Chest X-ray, AP view. Patient: 64 years old, sex F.
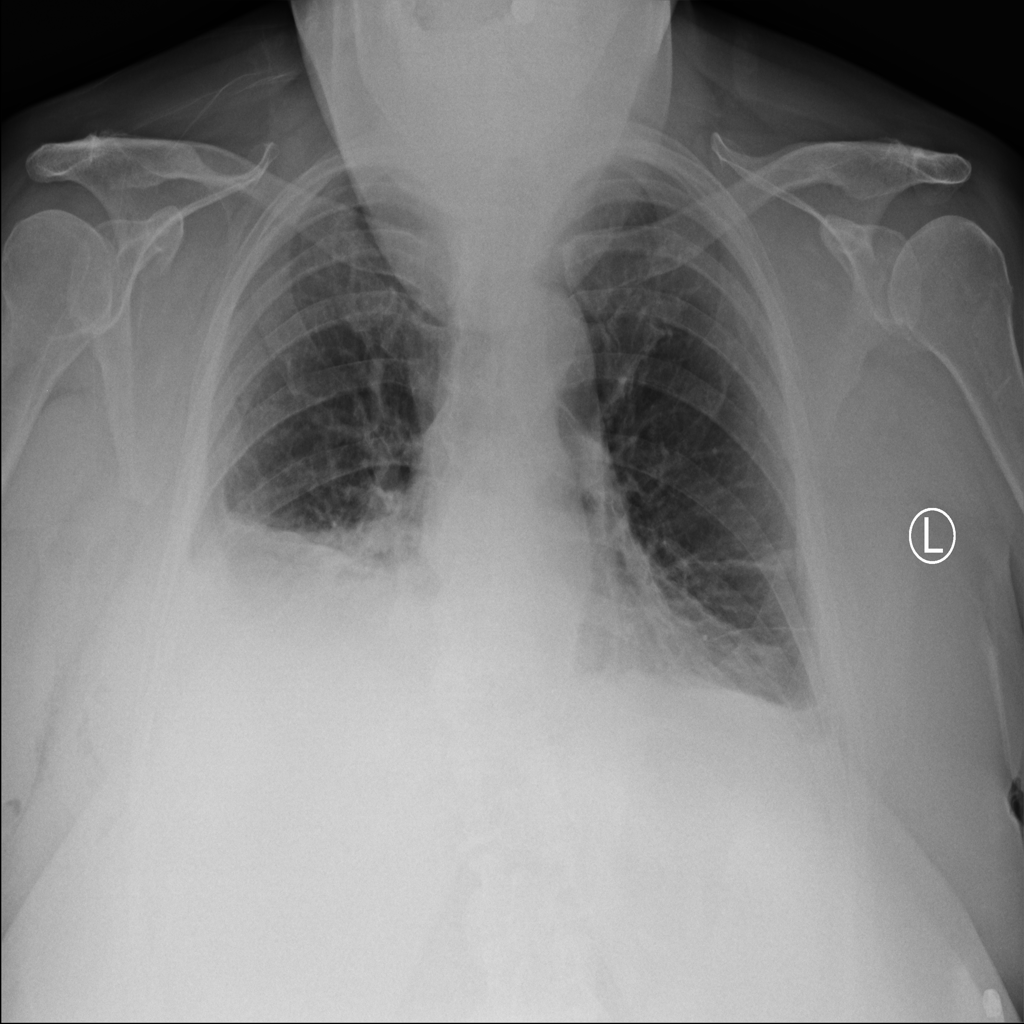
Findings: Atelectasis, Effusion, Infiltration, Pleural_Thickening